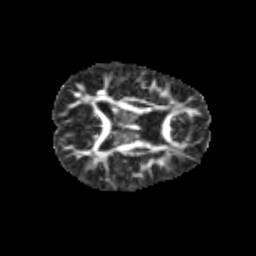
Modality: FA
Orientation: axial
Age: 9
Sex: female
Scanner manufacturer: siemens
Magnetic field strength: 3 T
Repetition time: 3.8 s
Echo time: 0.07 s